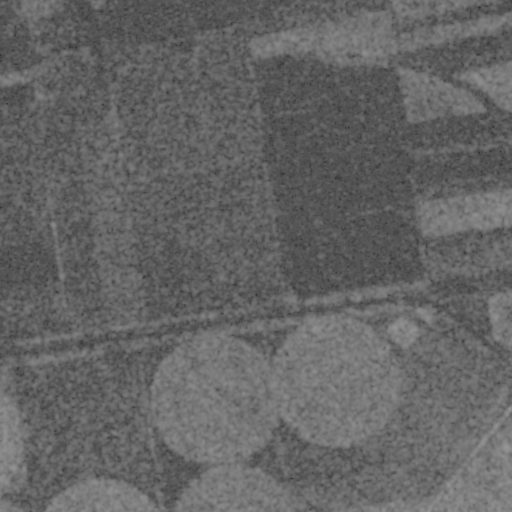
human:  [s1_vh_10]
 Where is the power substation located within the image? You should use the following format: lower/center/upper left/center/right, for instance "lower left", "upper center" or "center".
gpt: The power substation is located in the center of the image.
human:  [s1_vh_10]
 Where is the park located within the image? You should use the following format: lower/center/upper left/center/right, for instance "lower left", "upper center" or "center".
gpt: There is no park in the image.

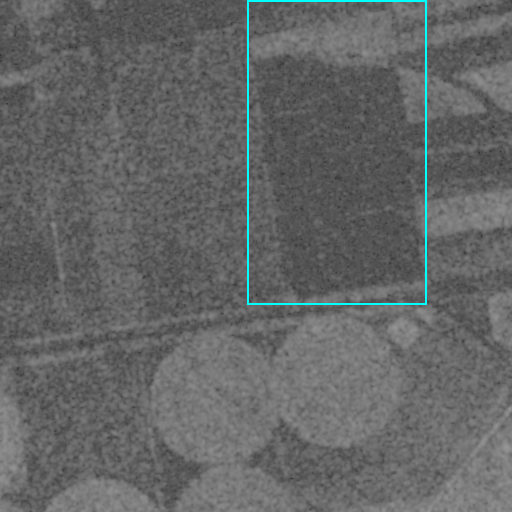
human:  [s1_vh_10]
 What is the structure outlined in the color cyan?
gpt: The structure outlined in cyan is a crop field.
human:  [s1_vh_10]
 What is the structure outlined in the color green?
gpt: There is no green outline.